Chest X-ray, PA view. Patient: 32 years old, sex F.
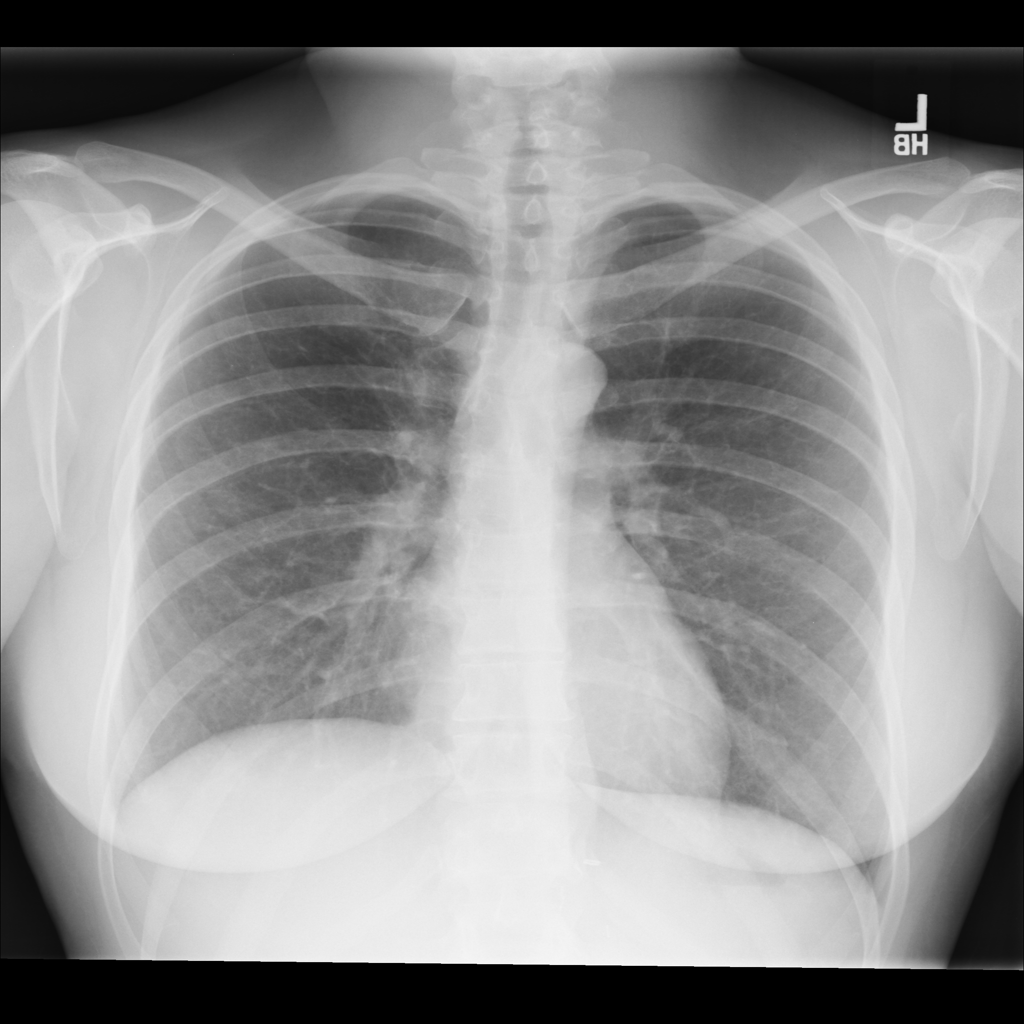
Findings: No Finding